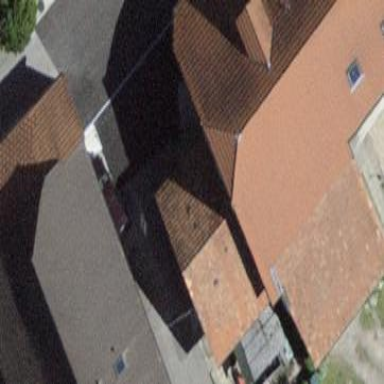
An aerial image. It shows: Barn.